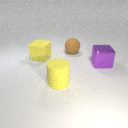
large yellow rubber cube behind large purple metal cube